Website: macys
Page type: customer-info-address
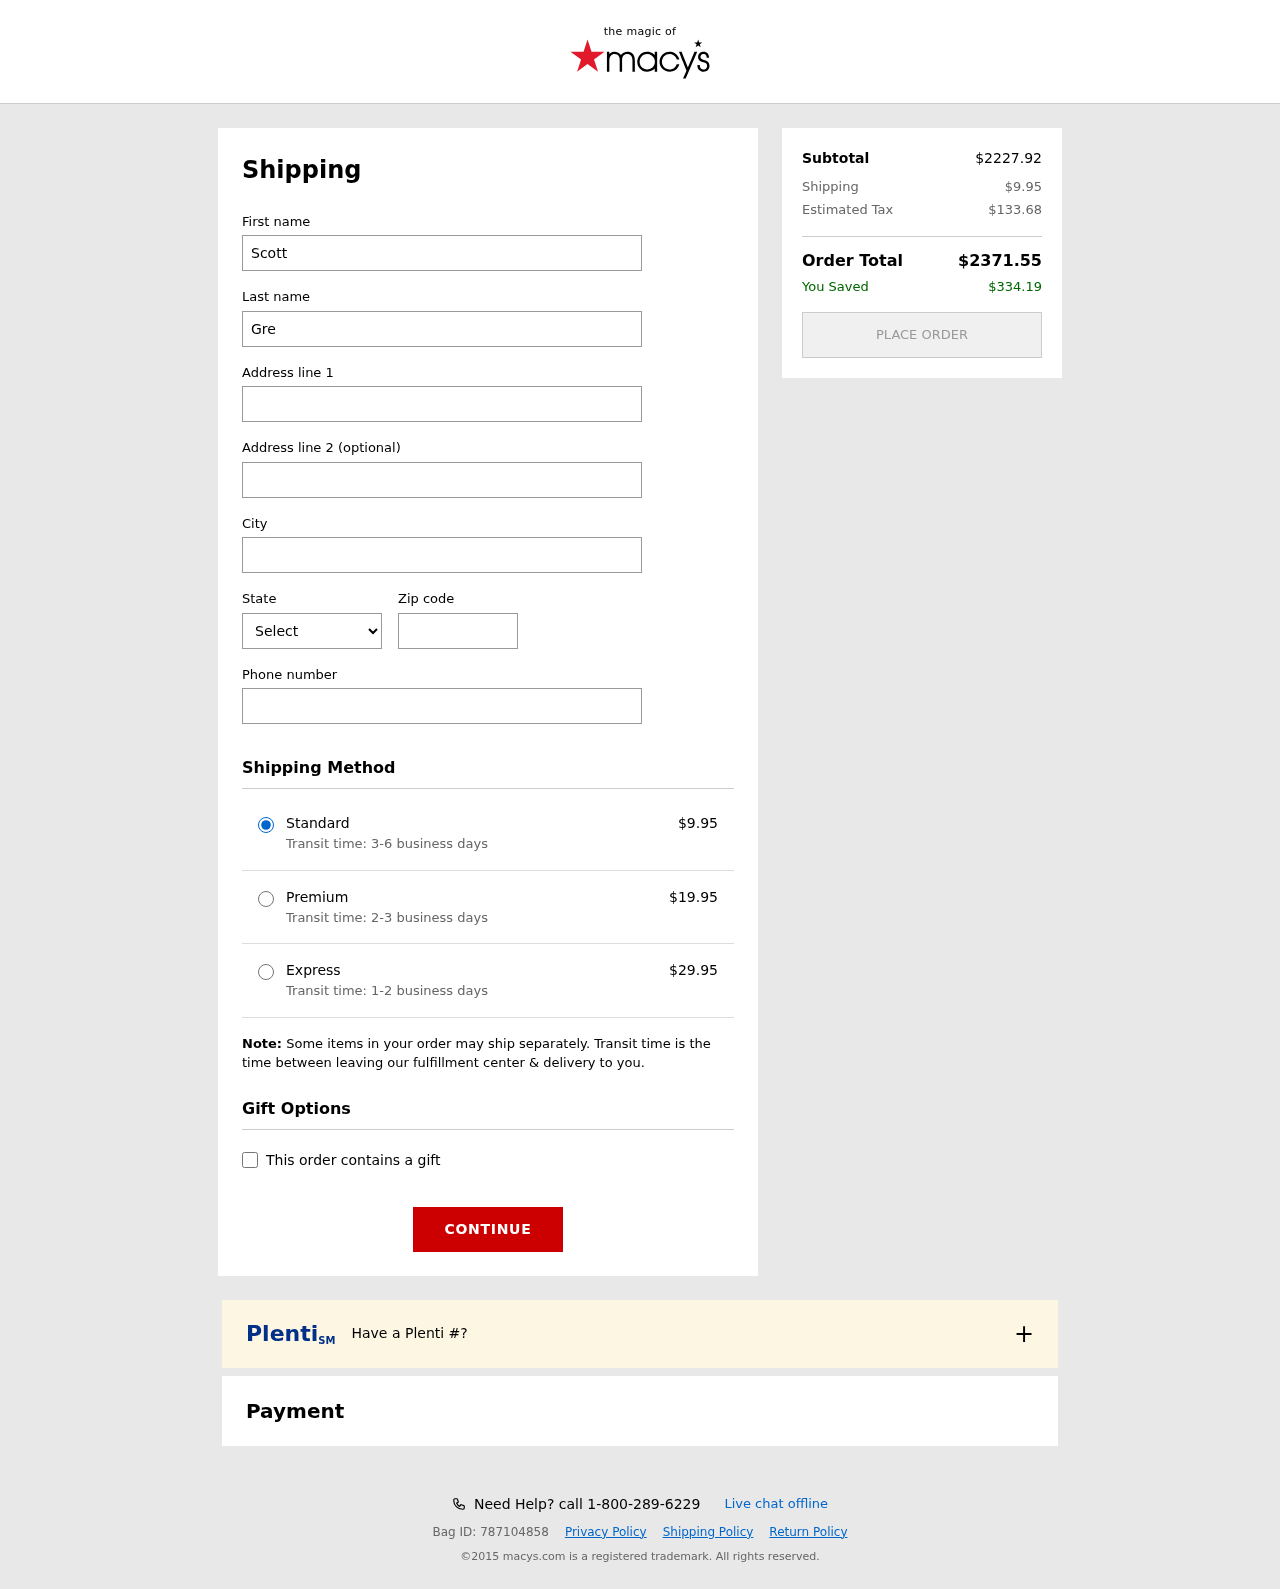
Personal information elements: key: PII_CITY
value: Jennamouth
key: PII_FIRSTNAME
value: Scott
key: PII_LASTNAME
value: Green
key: PII_PHONE
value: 9155485003
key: PII_POSTCODE
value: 51715
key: PII_STATE_ABBR
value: PA
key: PII_STREET
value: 0325 Rodriguez Green Apt. 575
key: PII_STREET2
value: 758 Nicole Rest
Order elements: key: ORDER_SHIPPING_COST
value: $9.95
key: ORDER_SHIPPING_COST_PREMIUM
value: $19.95
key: ORDER_SHIPPING_COST_EXPRESS
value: $29.95
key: ORDER_SUBTOTAL
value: $2227.92
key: ORDER_TAX
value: $133.68
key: ORDER_TOTAL
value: $2371.55
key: ORDER_SAVINGS
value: $334.19